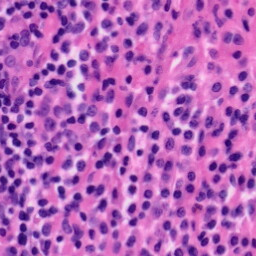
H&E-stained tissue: Tonsil